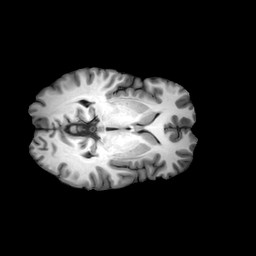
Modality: T1w
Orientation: axial
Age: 33
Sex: male
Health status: ill